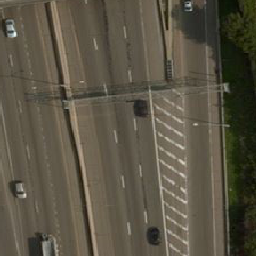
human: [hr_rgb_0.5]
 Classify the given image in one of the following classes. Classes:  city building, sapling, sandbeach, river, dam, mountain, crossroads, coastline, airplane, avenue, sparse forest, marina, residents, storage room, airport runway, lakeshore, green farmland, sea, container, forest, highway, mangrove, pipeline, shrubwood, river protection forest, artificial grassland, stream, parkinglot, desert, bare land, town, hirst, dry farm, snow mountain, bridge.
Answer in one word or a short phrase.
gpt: highway